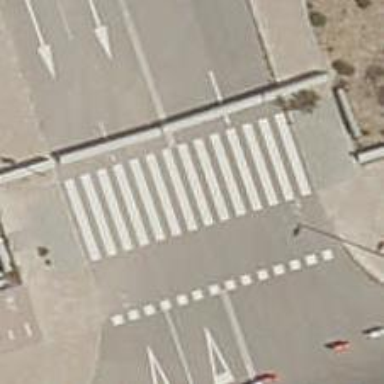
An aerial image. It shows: Uncontrolled road crossing.